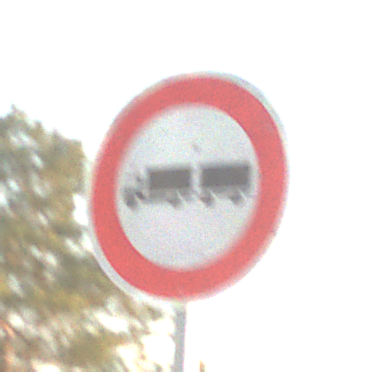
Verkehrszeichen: VerbotLastkraftwagenMitAnhaenger
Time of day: SunriseSunset
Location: Outdoor (Nature)
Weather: PartlyCloudy
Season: NotSpecified
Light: Natural